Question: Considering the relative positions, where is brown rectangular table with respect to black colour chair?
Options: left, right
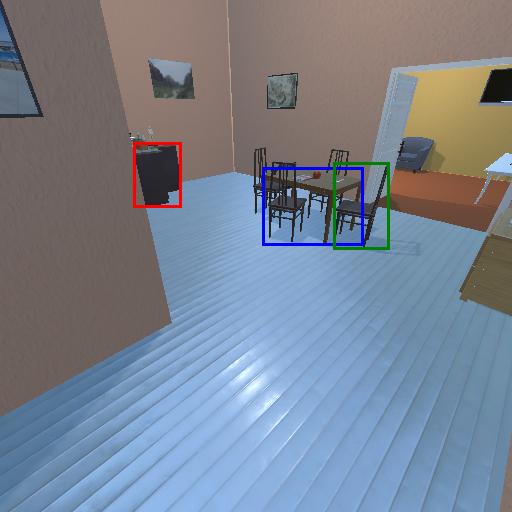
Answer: left